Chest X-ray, AP view. Patient: 30 years old, sex F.
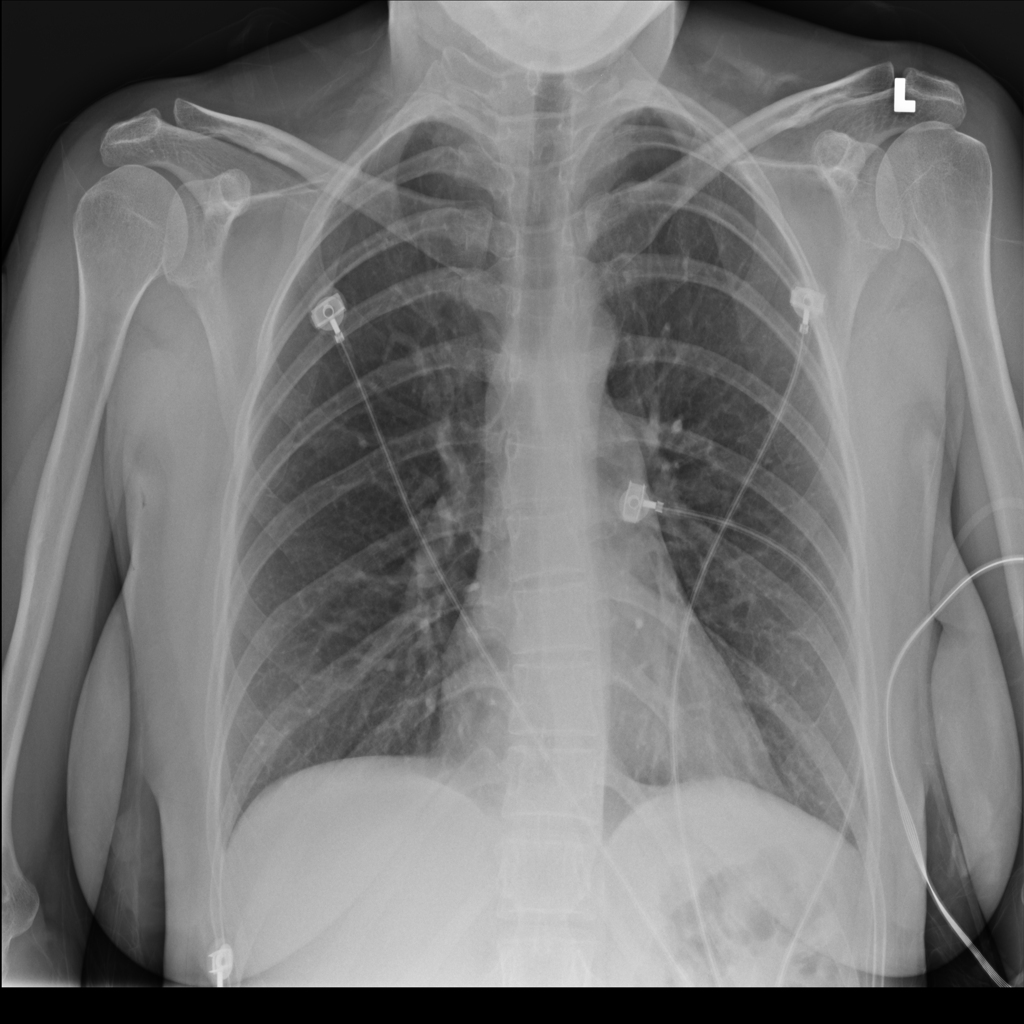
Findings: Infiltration